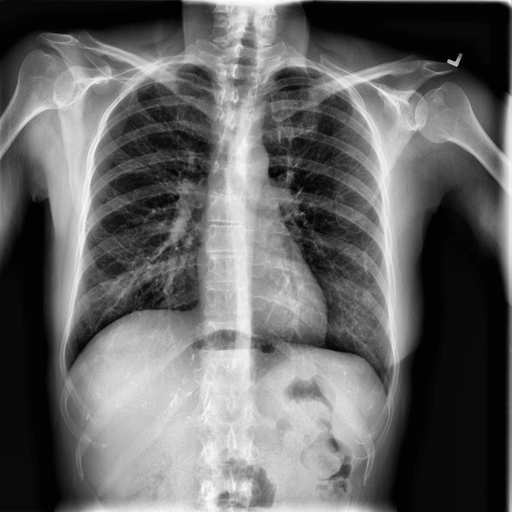
Finding: NORMAL